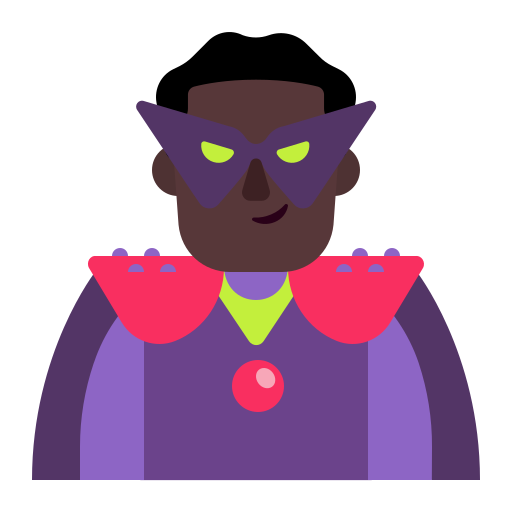
man supervillain flat dark